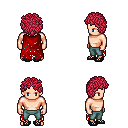
a pixel art fantasy rpg character, male body template, human, light skin, red tattered cape, teal pants, ruby red curly afro hairstyle, ghillies, four views (front, back, left, right), 2x2 character sprite sheet, small pixel art, hard edges, no anti-aliasing